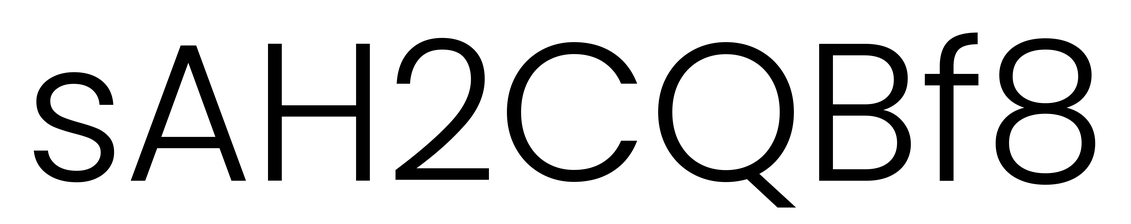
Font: Poppins-Light